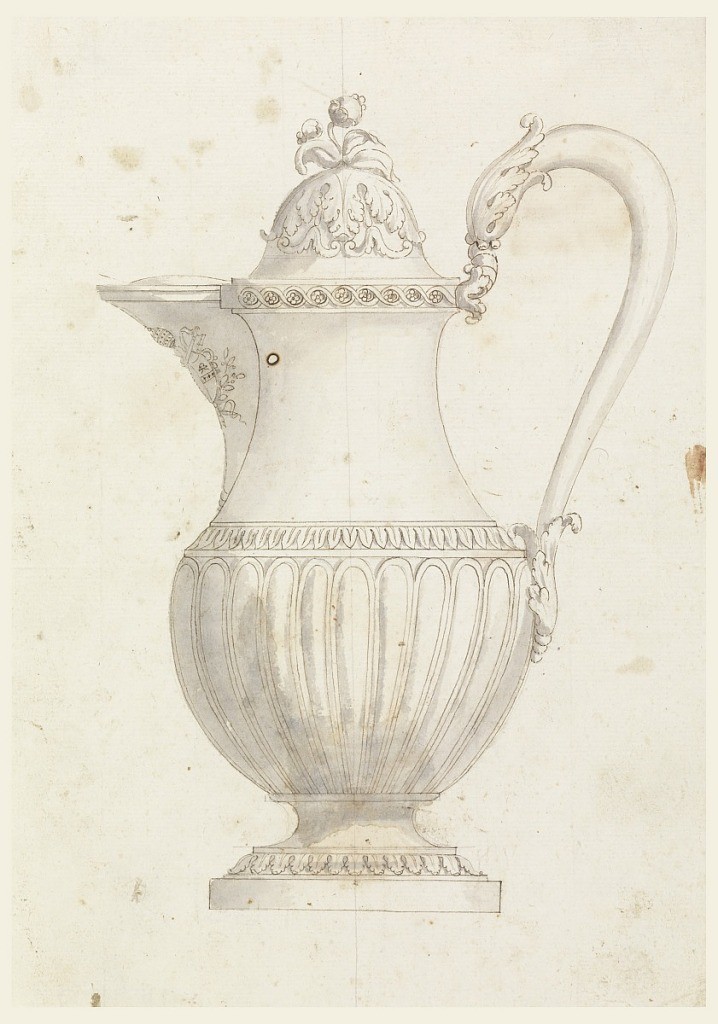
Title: Design for a Coffeepot
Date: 1831–46
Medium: Pen and brown ink, brush and gray wash, graphite on paper
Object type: Drawing
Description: Intended to be executed in metal. Shown in profile with handle at right. Lower section of spout is the coat of arms of Pope Gregory XVI. Lower section of body is fluted. Lid shows calyx upside down. Plant form as finial.